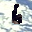
Label: 6